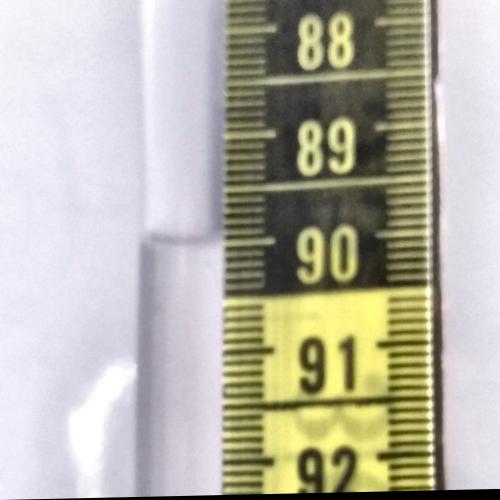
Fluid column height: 90.0 cm